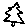
Label: tree